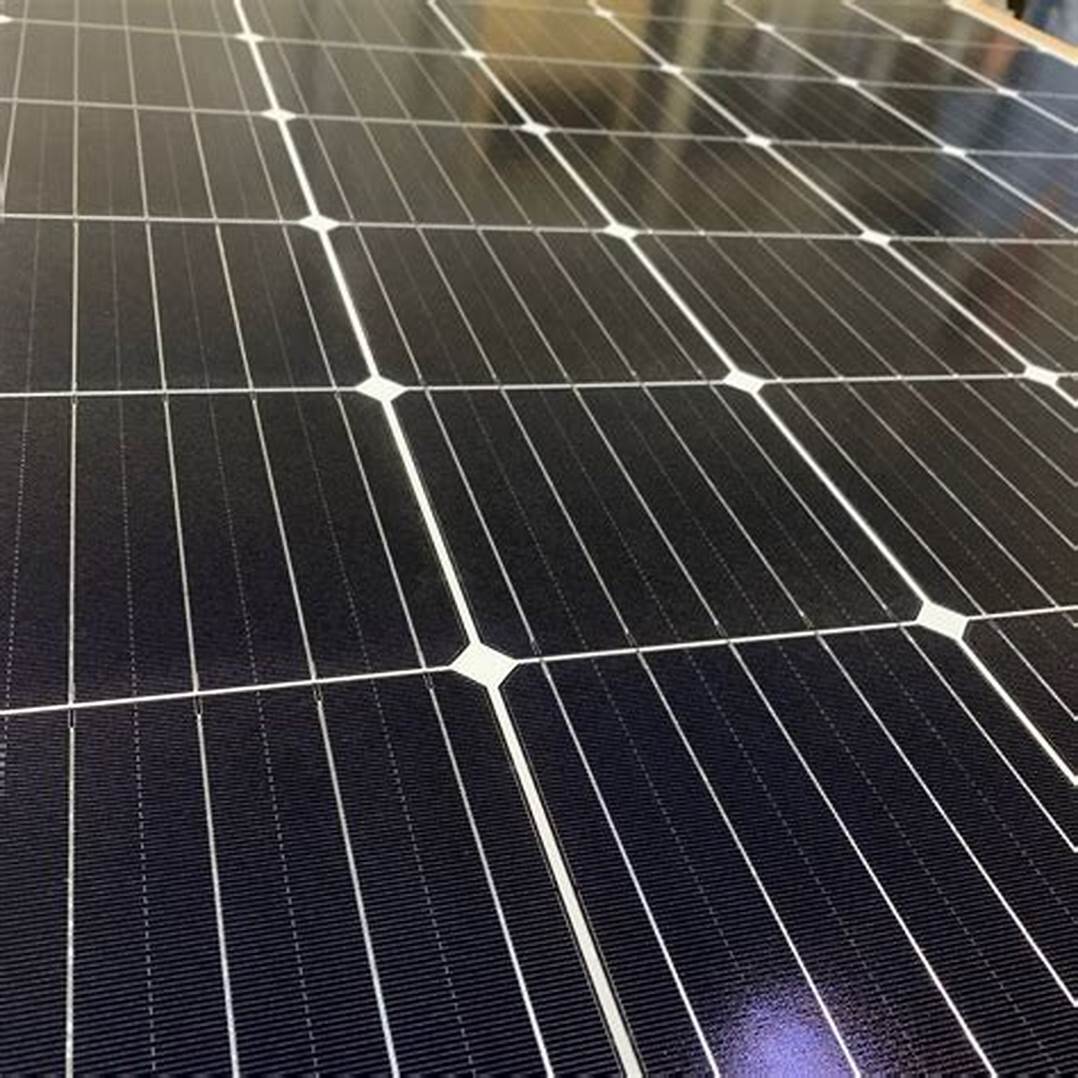
Label: Clean